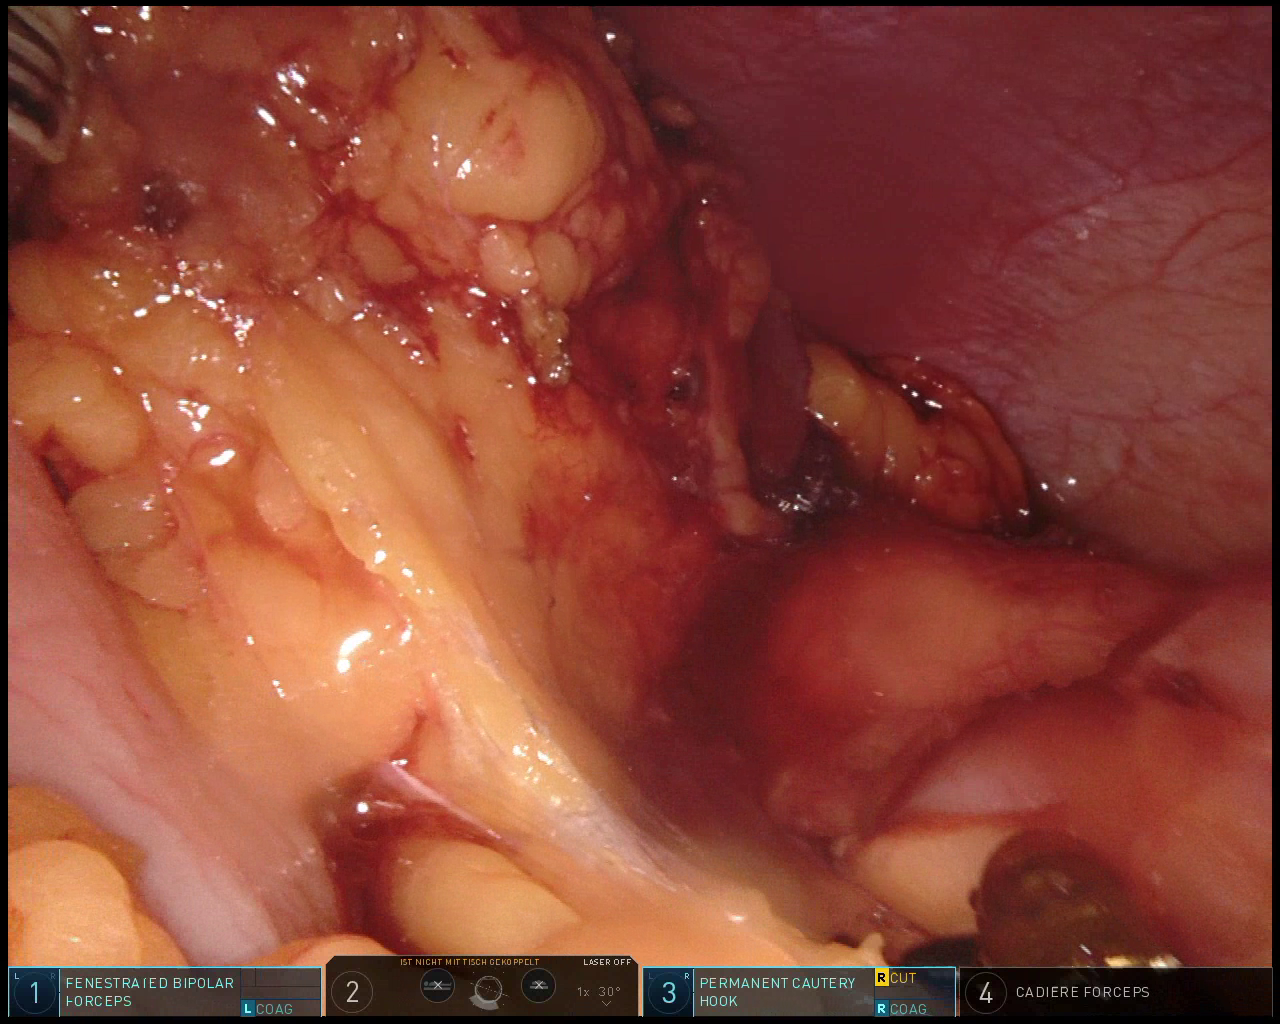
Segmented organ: stomach
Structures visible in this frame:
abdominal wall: yes
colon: no
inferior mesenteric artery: no
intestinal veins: no
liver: no
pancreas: no
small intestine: no
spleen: yes
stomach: yes
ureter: no
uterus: no
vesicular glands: no